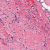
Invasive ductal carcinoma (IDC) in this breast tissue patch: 0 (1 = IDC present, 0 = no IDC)